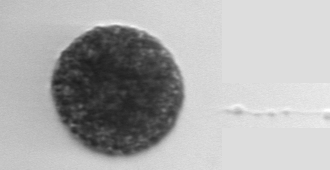
Label: Vicicitus_globosus